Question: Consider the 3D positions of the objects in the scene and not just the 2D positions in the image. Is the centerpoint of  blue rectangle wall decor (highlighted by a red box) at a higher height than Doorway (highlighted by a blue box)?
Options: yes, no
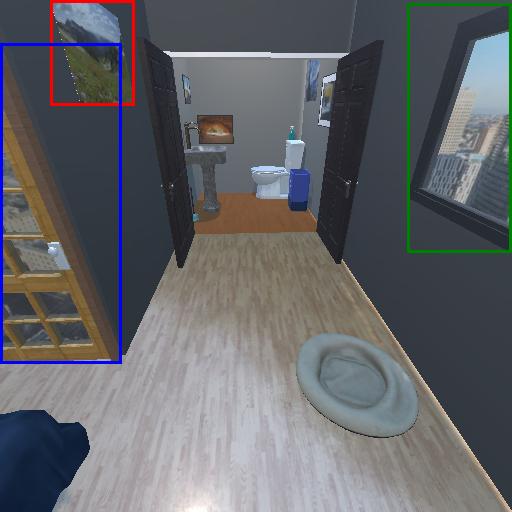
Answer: yes